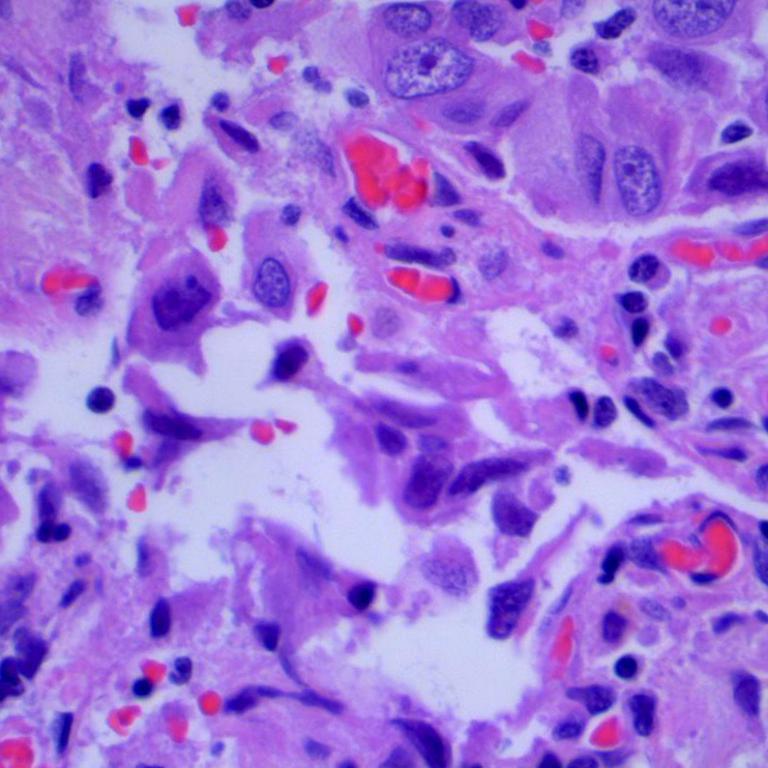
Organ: lung
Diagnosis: adenocarcinomas